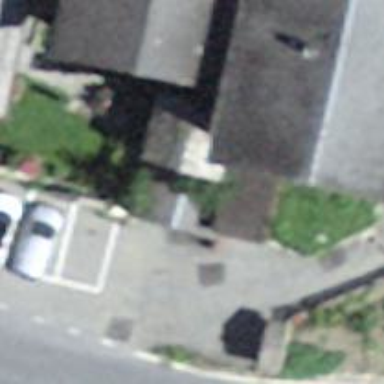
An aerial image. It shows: Post box is visible.